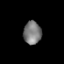
Tissue: prostate
Cell type: T cells
Senescence score: 0.3597
Nuclear area (px): 399
Mean DAPI intensity: 122.86